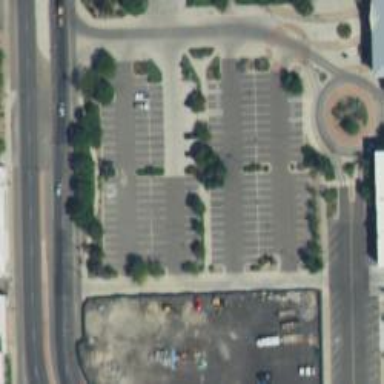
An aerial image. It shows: Parking space is available.